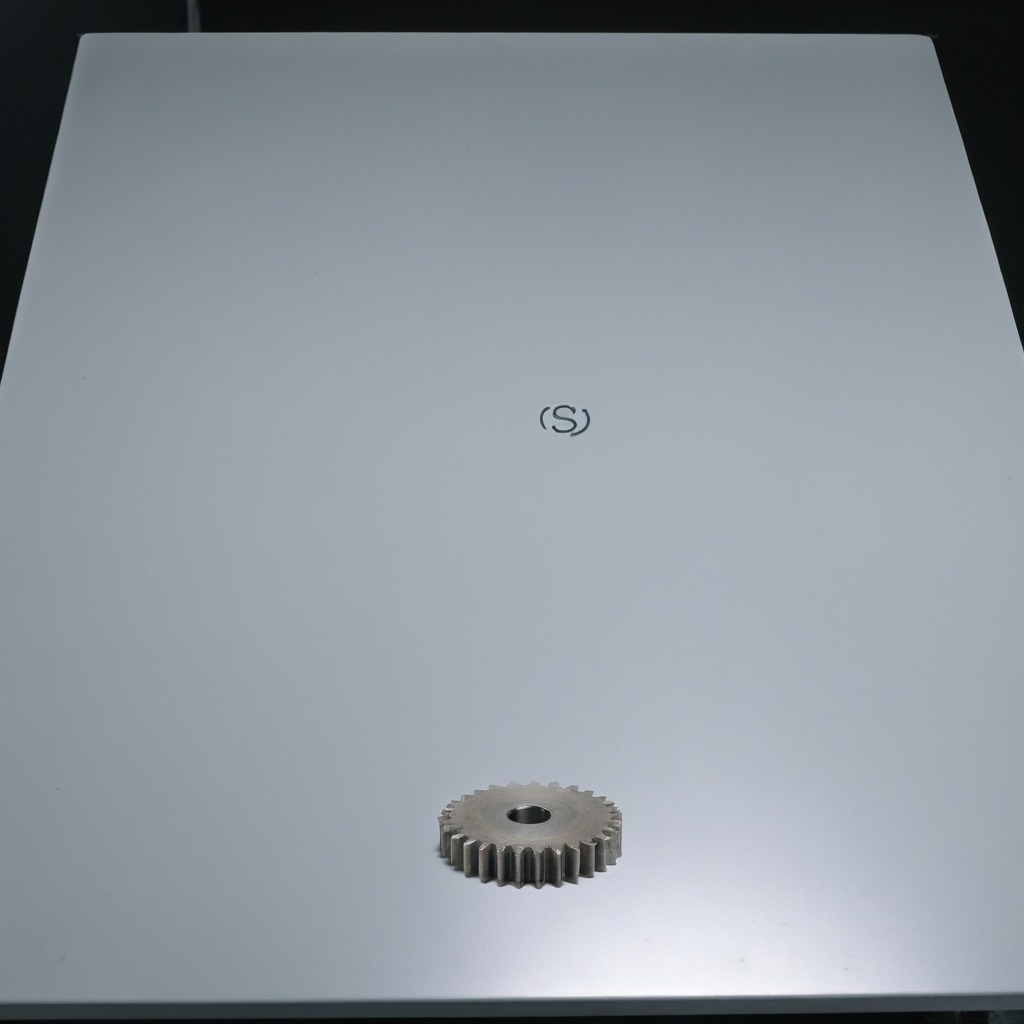
A steel gear with teeth is lying on a clean empty table in a railway signal maintenance room.